Field crop: maize
Growth stage: 2
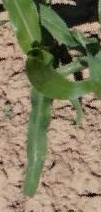
Species: maize